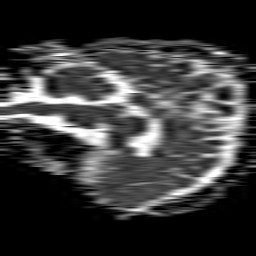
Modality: ADC
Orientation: sagittal
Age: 61
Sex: female
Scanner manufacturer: philips
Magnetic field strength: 1.5 T
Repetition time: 4.6 s
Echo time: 0.08941 s